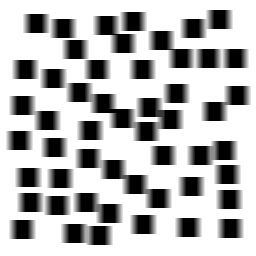
Squares: 52
Triangles: 0
Stars: 0
Total shapes: 52